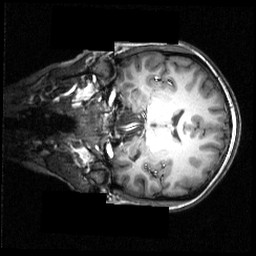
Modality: T1w
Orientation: coronal
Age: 19
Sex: female
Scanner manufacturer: siemens
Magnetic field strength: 3.951 T
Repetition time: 1.5 s
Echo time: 0.00335 s